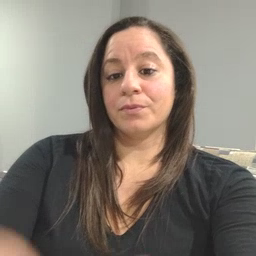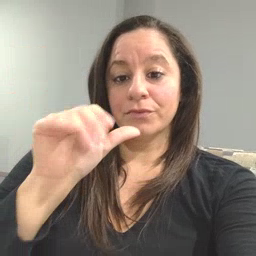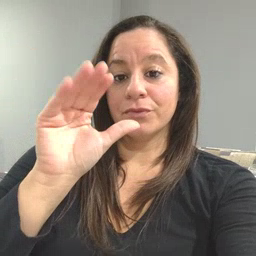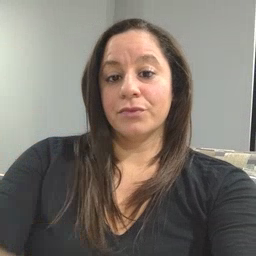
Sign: bye